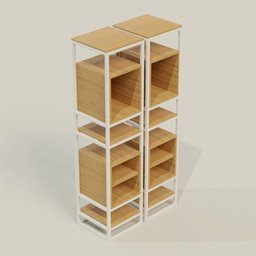
Label: furniture